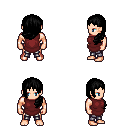
a pixel art fantasy rpg character, male body template, human, light skin, maroon tunic, metal pants, black left-swept hairstyle, four views (front, back, left, right), 2x2 character sprite sheet, small pixel art, hard edges, no anti-aliasing